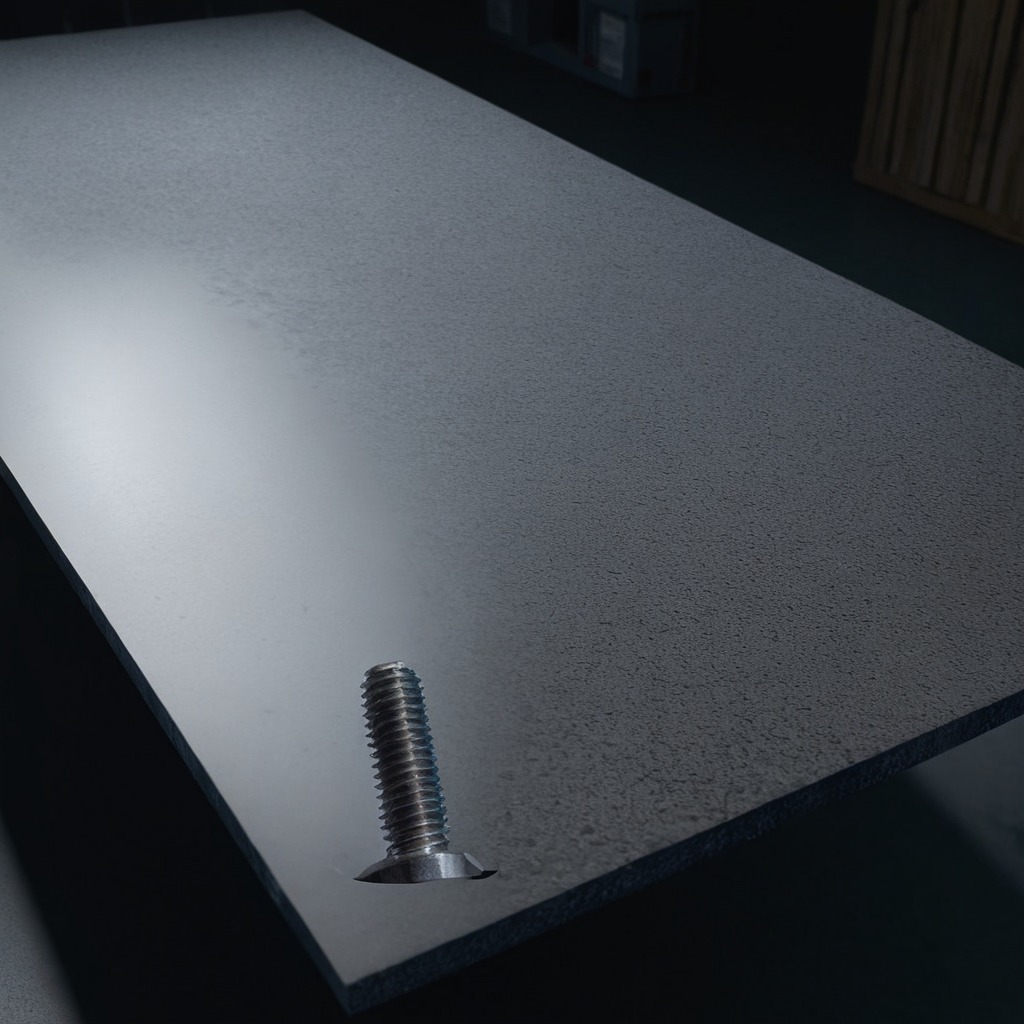
A metal screw is lying on a clean granite table inside a workshop at night dim ambient light soft shadows worn but